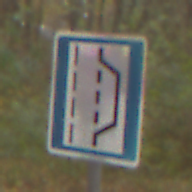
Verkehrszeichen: NothalteUndPannenbucht
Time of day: Midday
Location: Outdoor (Nature)
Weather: Overcast
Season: NotSpecified
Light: Natural